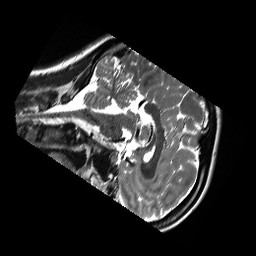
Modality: T2w
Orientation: sagittal
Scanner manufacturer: siemens
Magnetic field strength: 3 T
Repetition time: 13.52 s
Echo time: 0.088 s